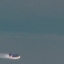
Land use / land cover class: SeaLake